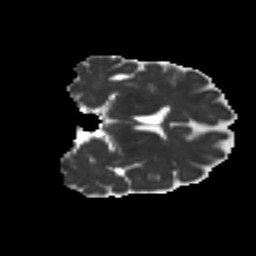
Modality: MD
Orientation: coronal
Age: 64
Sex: female
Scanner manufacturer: ge
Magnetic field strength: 3 T
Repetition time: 7.8 s
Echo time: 0.0606 s